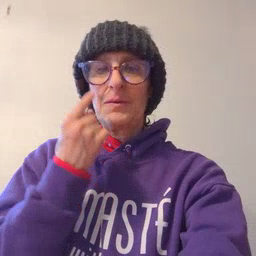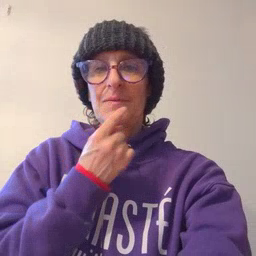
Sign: mouth